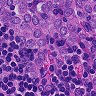
Metastatic tissue present: yes